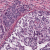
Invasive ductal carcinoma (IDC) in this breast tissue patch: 1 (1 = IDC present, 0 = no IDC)